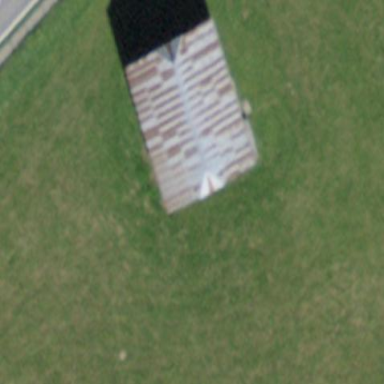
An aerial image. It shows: Barn.